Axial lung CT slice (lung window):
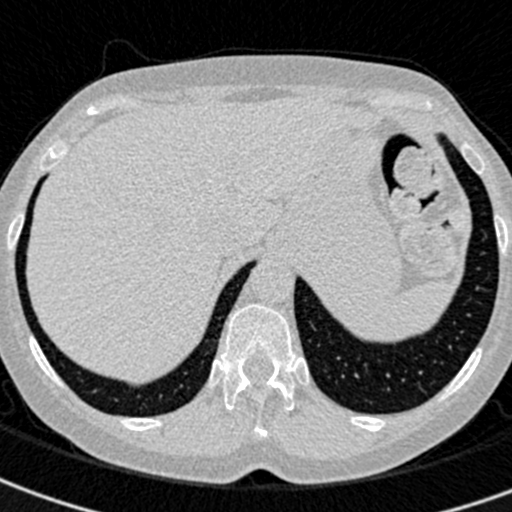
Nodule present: no